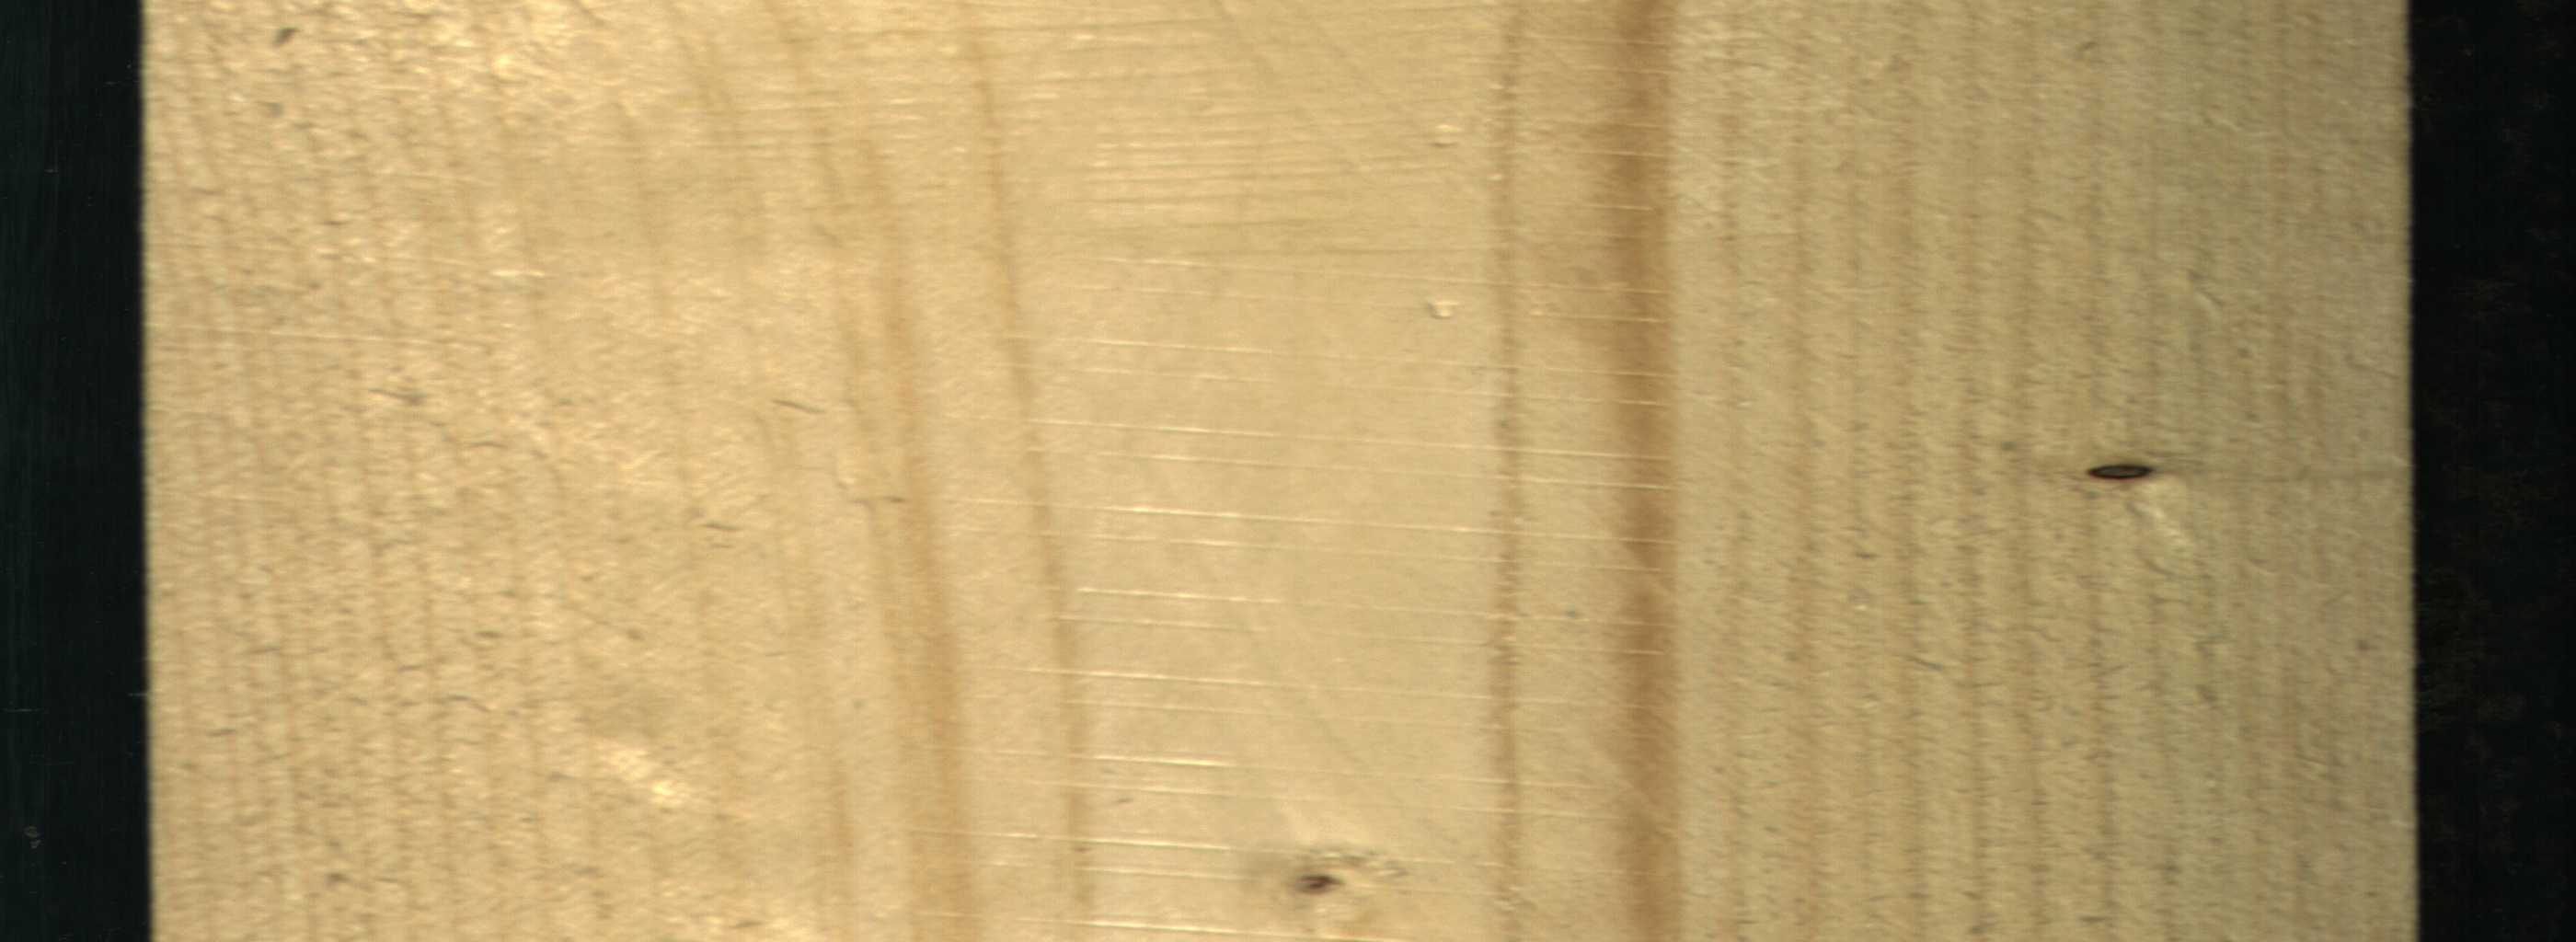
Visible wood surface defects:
Dead_Knot
Live_Knot